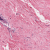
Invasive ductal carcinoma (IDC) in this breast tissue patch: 0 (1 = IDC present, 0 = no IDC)